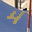
Label: 4